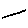
Label: line